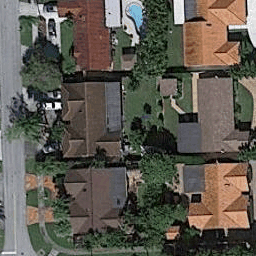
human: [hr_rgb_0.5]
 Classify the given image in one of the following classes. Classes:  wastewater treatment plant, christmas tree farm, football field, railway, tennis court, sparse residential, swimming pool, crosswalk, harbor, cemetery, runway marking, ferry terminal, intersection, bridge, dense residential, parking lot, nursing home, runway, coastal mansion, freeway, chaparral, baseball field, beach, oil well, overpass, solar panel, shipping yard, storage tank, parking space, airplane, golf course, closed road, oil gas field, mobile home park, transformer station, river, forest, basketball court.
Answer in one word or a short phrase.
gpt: dense residential